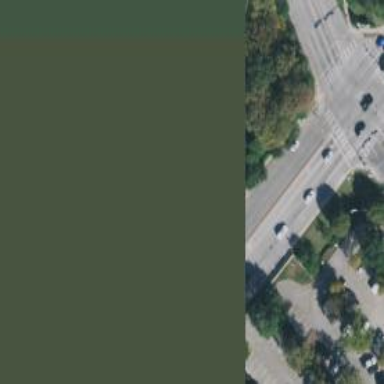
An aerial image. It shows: Secondary road with separate sidewalk.